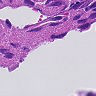
Metastatic tissue present: yes